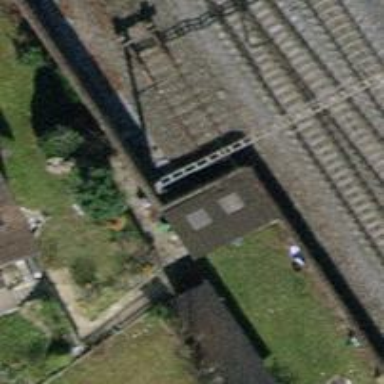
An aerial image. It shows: Railway buffer stop.